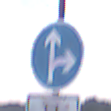
Verkehrszeichen: VorgeschriebeneFahrtrichtungGeradeausOderRechts
Zusatzzeichen unten: EinspurigeFahrzeugeFrei1
Umgebung: Outdoor, Nature
Tageszeit: SunriseSunset
Wetter: PartlyCloudy
Licht: Natural
Jahreszeit: NotSpecified
Kontrast: LowContrast